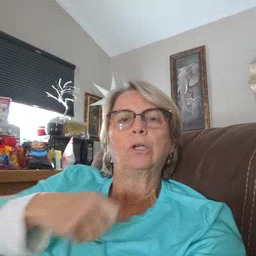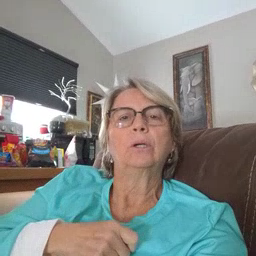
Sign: zipper